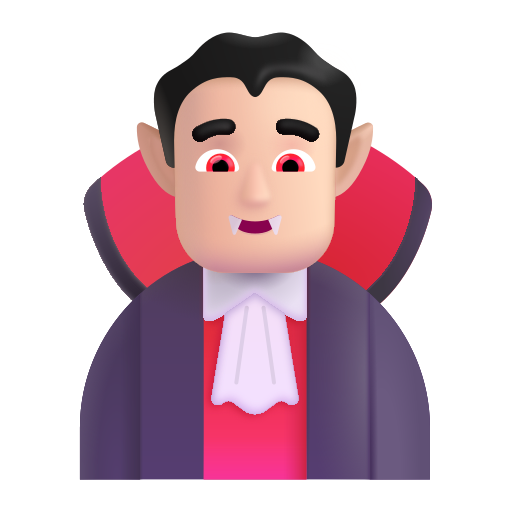
man vampire color light